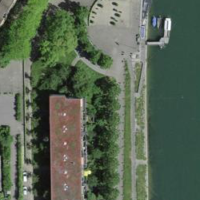
EUNIS habitat code: 55
Species observed at this site:
Corvus corone
Medicago sativa
Sedum album
Falco tinnunculus
Mergus merganser